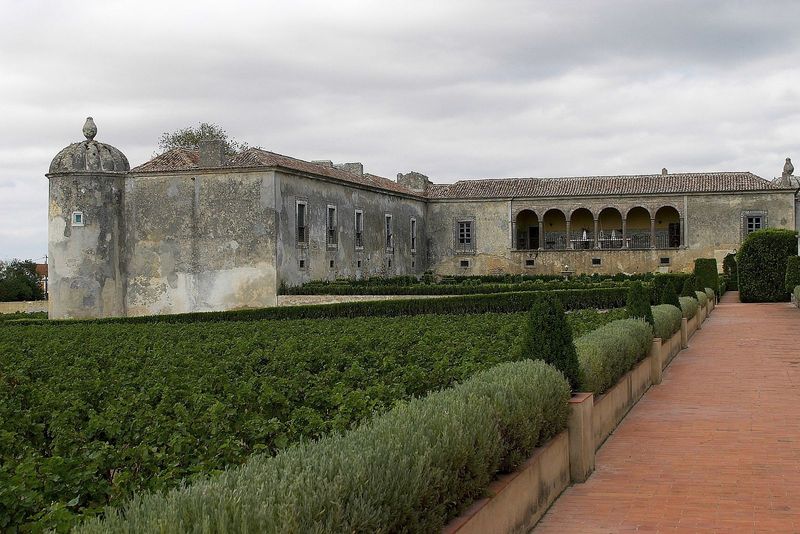
Titel: Villa (Quinta) da Bacalhao bei Setúbal
Standort: Setúbal, Villa da Bacalhao (EU - P)
Schlagwörter: himmel, wolken, grün, landschaft, fenster, grau, säule, säulen, dach, gebäude, haus, park, rot, schloss, weg, wolke, alt, architektur, feld, natur, strauch, busch, büsche, sträucher, land, pflanze, pflanzen, turm, garten, kohl, balkon, bogen, fassade, acker, mauer, ziegel, hecke, rundbogen, kuppel, geländer, lavendel, galerie, foto, fotografie, photographie, bögen, erker, veranda, kloster, balustrade, zypresse, trüb, arkaden, villa, gut, rundbögen, ziegeldach, kräuter, zerfallen, torbögen, buchsbaum, hecken, unverputzt, strach, rosmarin, pflane, verwittert, logia, garten hecke, ohne putz, bpark